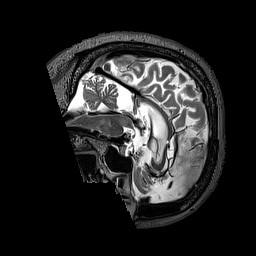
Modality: T2w
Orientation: sagittal
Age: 66
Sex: female
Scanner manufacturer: siemens
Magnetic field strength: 3 T
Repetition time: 3.2 s
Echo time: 0.567 s